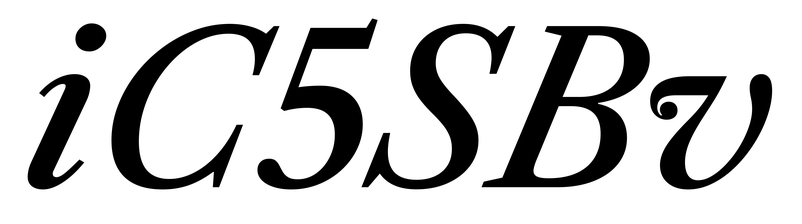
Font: LibreCaslonText-Italic_Medium_Italic